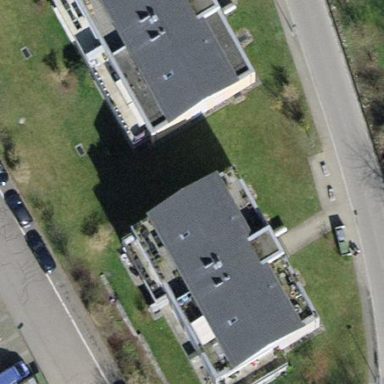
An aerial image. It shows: Gabled roof adorns the apartments building.